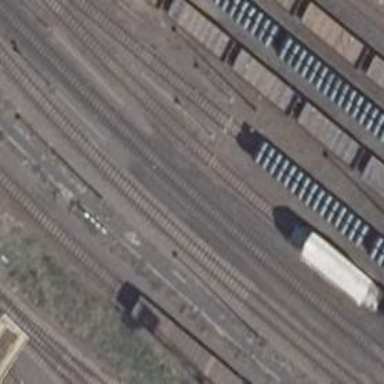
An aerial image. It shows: Railway spur service.